Question: I have hunted around and have not found any methods to do what I would like. I would like to style the top level of a standard form drop down (selection) element.
I would like it to look like this:

Now I know I can style the border, text and graident with CSS but I am wondering if its easier to just make the drop down a static image?
Or is it even possible to style a drop down this way? I have never had any luck doing so.
EDIT: I found <URL> that is pretty close. But just want to see others opinions.
Thanks in advance!
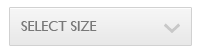
Answer: Found my answer here, this is exactly what I want to accomplish and it uses CSS only which is a bonus:
<URL>
'''
select {
font-size:1.1em;
text-transform: uppercase;
font-weight: 200;
width:195px;
border:0;
border-radius: 0px;
color:#787878;
background:transparent;
padding-top: 7px;
padding-bottom: 10px;
-webkit-appearance: none;
*width:190px;
*background:#58B14C;
}
#mainselection {
color: #787878 !important;
width: 197px;
background: url("http://i.imgur.com/N6SyH.png") no-repeat scroll 165px 8px, #f5f5f5; /* Old browsers */
/* IE9 SVG, needs conditional override of 'filter' to 'none' */
background: url(data:image/svg+xml;base64,PD94bWwgdmVyc2lvbj0iMS4wIiA/Pgo8c3ZnIHhtbG5zPSJodHRwOi8vd3d3LnczLm9yZy8yMDAwL3N2ZyIgd2lkdGg9IjEwMCUiIGhlaWdodD0iMTAwJSIgdmlld0JveD0iMCAwIDEgMSIgcHJlc2VydmVBc3BlY3RSYXRpbz0ibm9uZSI+CiAgPGxpbmVhckdyYWRpZW50IGlkPSJncmFkLXVjZ2ctZ2VuZXJhdGVkIiBncmFkaWVudFVuaXRzPSJ1c2VyU3BhY2VPblVzZSIgeDE9IjAlIiB5MT0iMCUiIHgyPSIwJSIgeTI9IjEwMCUiPgogICAgPHN0b3Agb2Zmc2V0PSIwJSIgc3RvcC1jb2xvcj0iI2Y1ZjVmNSIgc3RvcC1vcGFjaXR5PSIxIi8+CiAgICA8c3RvcCBvZmZzZXQ9IjQwJSIgc3RvcC1jb2xvcj0iI2VmZWZlZiIgc3RvcC1vcGFjaXR5PSIxIi8+CiAgICA8c3RvcCBvZmZzZXQ9IjEwMCUiIHN0b3AtY29sb3I9IiNlOGU4ZTgiIHN0b3Atb3BhY2l0eT0iMSIvPgogIDwvbGluZWFyR3JhZGllbnQ+CiAgPHJlY3QgeD0iMCIgeT0iMCIgd2lkdGg9IjEiIGhlaWdodD0iMSIgZmlsbD0idXJsKCNncmFkLXVjZ2ctZ2VuZXJhdGVkKSIgLz4KPC9zdmc+);
background: url('http://i.imgur.com/N6SyH.png') no-repeat scroll 169px 8px, -moz-linear-gradient(top, #f5f5f5 0%, #efefef 40%, #e8e8e8 100%); /* FF3.6+ */
background: url('http://i.imgur.com/N6SyH.png') no-repeat scroll 169px 8px, -webkit-gradient(linear, left top, left bottom, color-stop(0%,#f5f5f5), color-stop(40%,#efefef), color-stop(100%,#e8e8e8)); /* Chrome,Safari4+ */
background: url('http://i.imgur.com/N6SyH.png') no-repeat scroll 169px 8px, -webkit-linear-gradient(top, #f5f5f5 0%,#efefef 40%,#e8e8e8 100%); /* Chrome10+,Safari5.1+ */
background: url('http://i.imgur.com/N6SyH.png') no-repeat scroll 169px 8px, -o-linear-gradient(top, #f5f5f5 0%,#efefef 40%,#e8e8e8 100%); /* Opera 11.10+ */
background: url('http://i.imgur.com/N6SyH.png') no-repeat scroll 169px 8px, -ms-linear-gradient(top, #f5f5f5 0%,#efefef 40%,#e8e8e8 100%); /* IE10+ */
background: url('http://i.imgur.com/N6SyH.png') no-repeat scroll 169px 8px, linear-gradient(to bottom, #f5f5f5 0%,#efefef 40%,#e8e8e8 100%); /* W3C */
filter: progid:DXImageTransform.Microsoft.gradient( startColorstr='#f5f5f5', endColorstr='#e8e8e8',GradientType=0 ); /* IE6-8 */
border: solid 1px #D1D1D1;
-webkit-box-shadow: inset 0px 1px 0px 0px #FFF;
-moz-box-shadow: inset 0px 1px 0px 0px #FFF;
box-shadow: inset 0px 1px 0px 0px #FFF;
}
'''
<URL>.
Thanks!